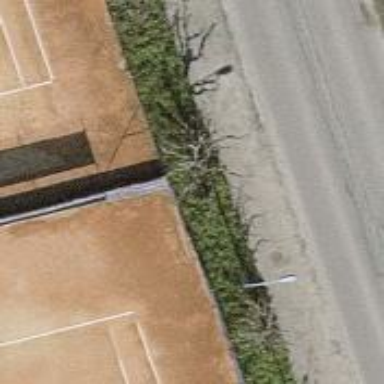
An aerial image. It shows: Fence.